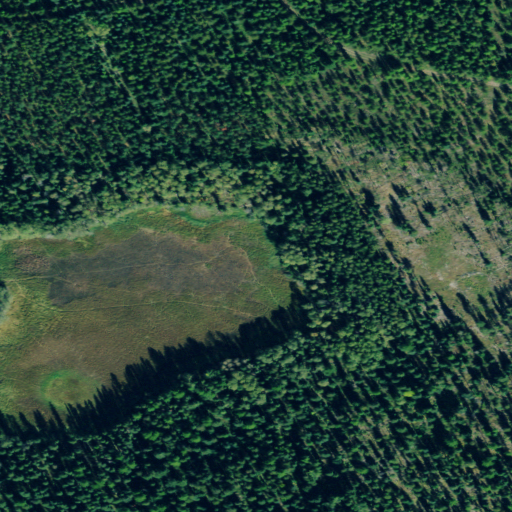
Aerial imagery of plain(s) in Montana named Round Meadow containing evergreen forest, woody wetlands, shrub, and open water